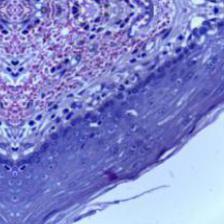
Diagnosis: Normal